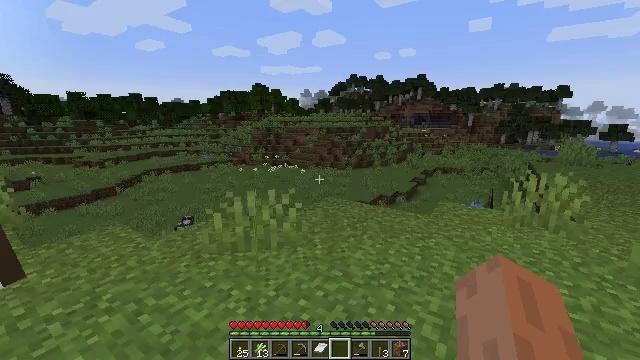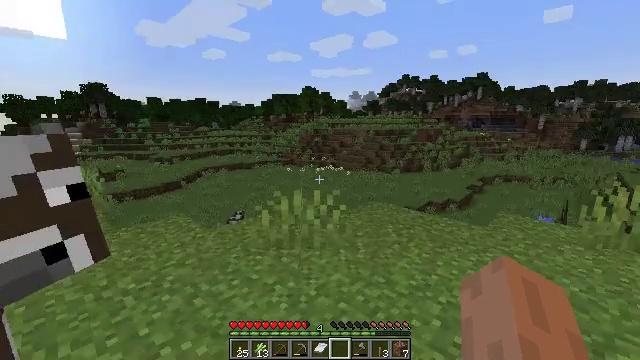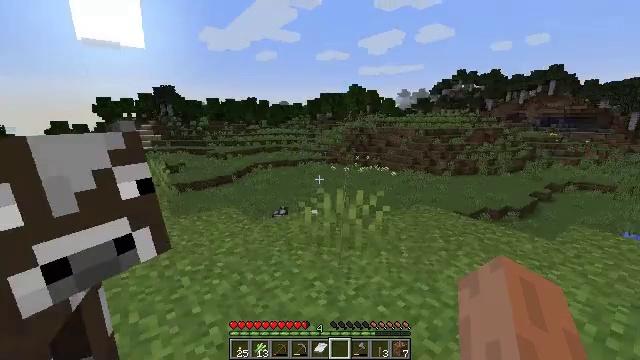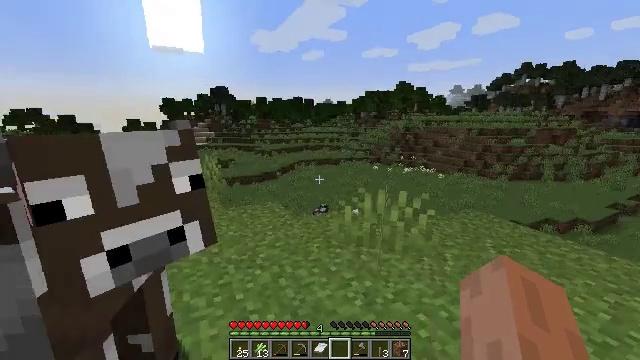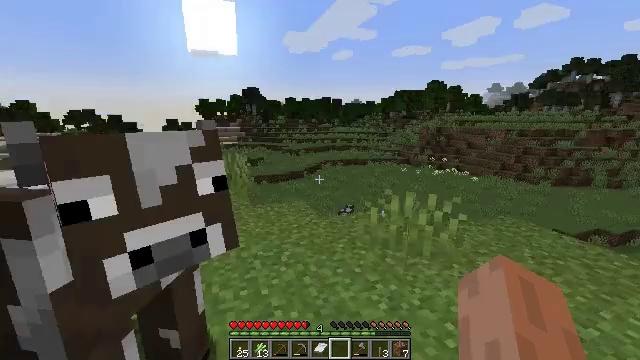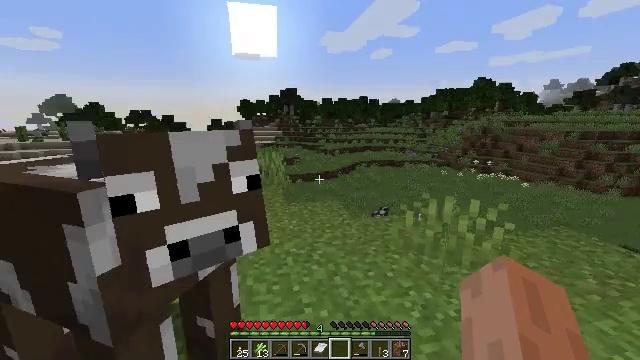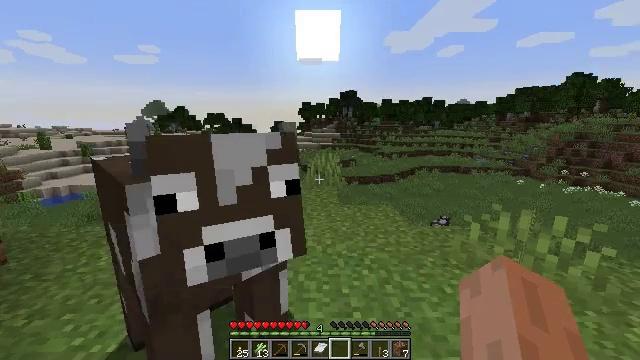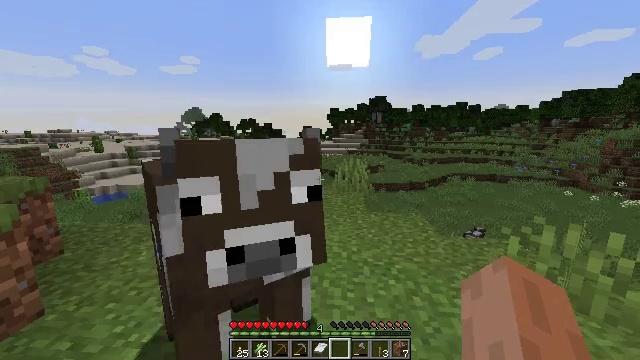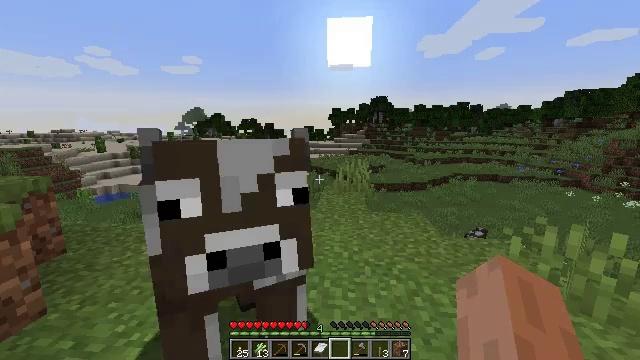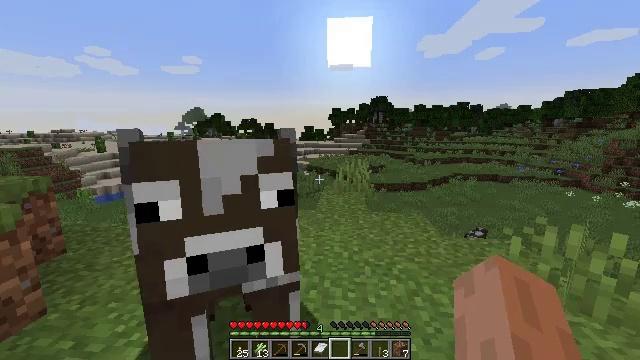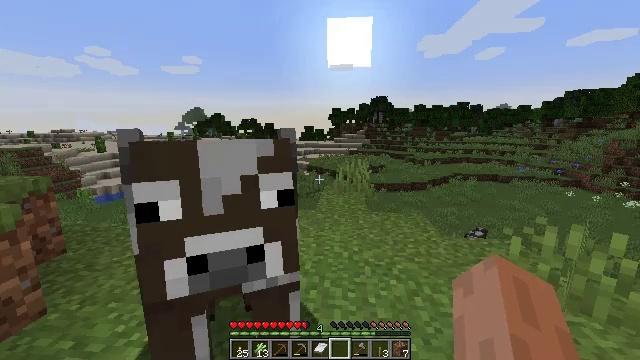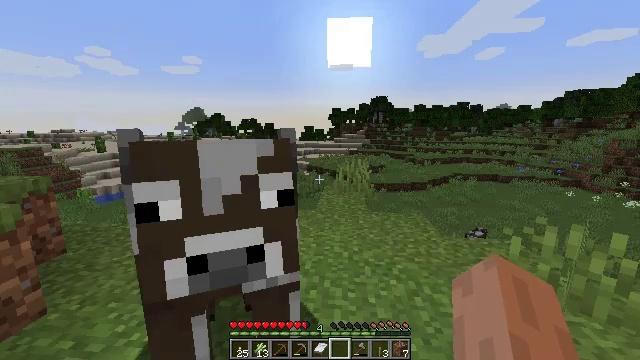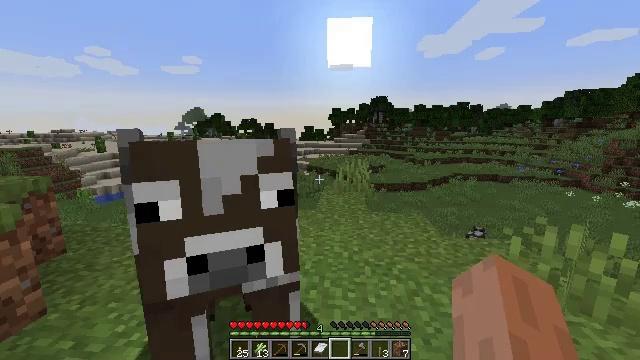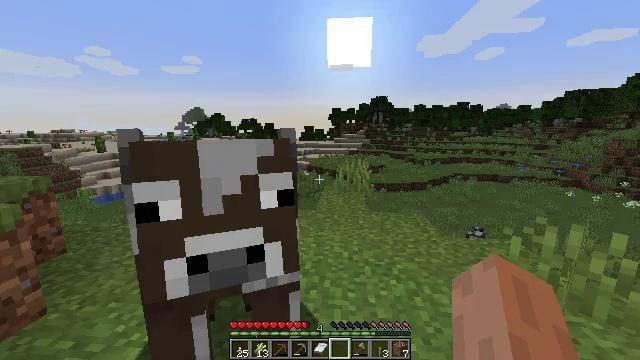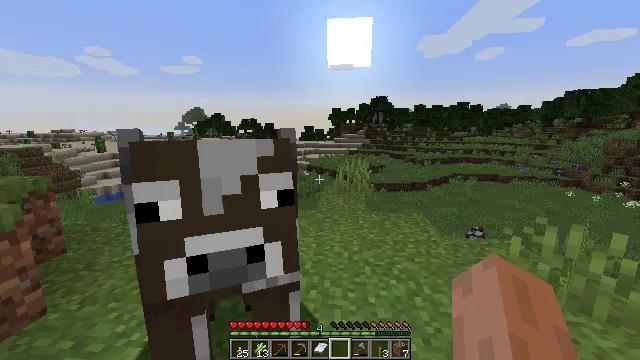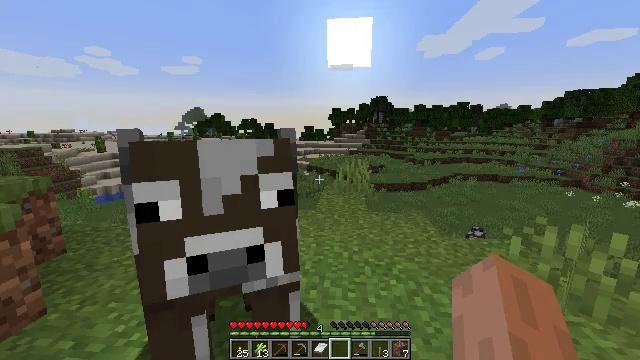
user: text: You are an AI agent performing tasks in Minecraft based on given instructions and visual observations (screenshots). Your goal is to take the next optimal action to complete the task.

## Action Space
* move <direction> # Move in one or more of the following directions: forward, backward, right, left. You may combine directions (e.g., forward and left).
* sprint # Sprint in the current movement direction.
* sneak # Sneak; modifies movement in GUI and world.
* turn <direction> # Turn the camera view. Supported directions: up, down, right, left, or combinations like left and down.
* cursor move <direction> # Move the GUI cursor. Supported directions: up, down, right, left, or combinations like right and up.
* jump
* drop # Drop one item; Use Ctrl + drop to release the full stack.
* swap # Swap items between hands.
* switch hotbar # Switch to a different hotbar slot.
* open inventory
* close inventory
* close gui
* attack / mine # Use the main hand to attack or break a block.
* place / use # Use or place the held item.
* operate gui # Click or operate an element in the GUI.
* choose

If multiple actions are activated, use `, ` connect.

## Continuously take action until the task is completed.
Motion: motion action
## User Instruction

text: Hunt a cow.
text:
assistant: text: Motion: turn left
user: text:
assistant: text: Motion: turn left
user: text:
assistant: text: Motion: turn left
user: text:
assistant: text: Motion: turn left
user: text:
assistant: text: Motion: turn left
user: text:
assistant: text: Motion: turn left
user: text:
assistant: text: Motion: turn left and up
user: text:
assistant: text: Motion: no_op
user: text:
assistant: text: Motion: no_op
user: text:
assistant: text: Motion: no_op
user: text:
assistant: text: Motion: no_op
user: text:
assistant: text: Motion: no_op
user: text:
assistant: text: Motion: no_op
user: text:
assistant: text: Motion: no_op
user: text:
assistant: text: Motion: no_op
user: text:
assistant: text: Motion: no_op
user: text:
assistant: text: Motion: no_op
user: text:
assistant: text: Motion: no_op
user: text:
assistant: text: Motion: no_op
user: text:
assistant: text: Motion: no_op
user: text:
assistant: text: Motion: no_op
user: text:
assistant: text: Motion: no_op
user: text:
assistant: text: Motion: no_op
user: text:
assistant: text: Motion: no_op
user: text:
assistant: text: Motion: no_op
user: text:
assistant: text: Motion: turn left
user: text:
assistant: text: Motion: turn left and down
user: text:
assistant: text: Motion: turn left and down
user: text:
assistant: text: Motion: turn left
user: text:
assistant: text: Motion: no_op